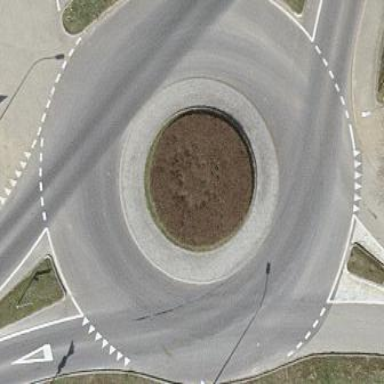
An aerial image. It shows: Tertiary road that leads to roundabout.